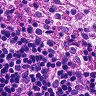
Metastatic tissue present: no